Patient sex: F
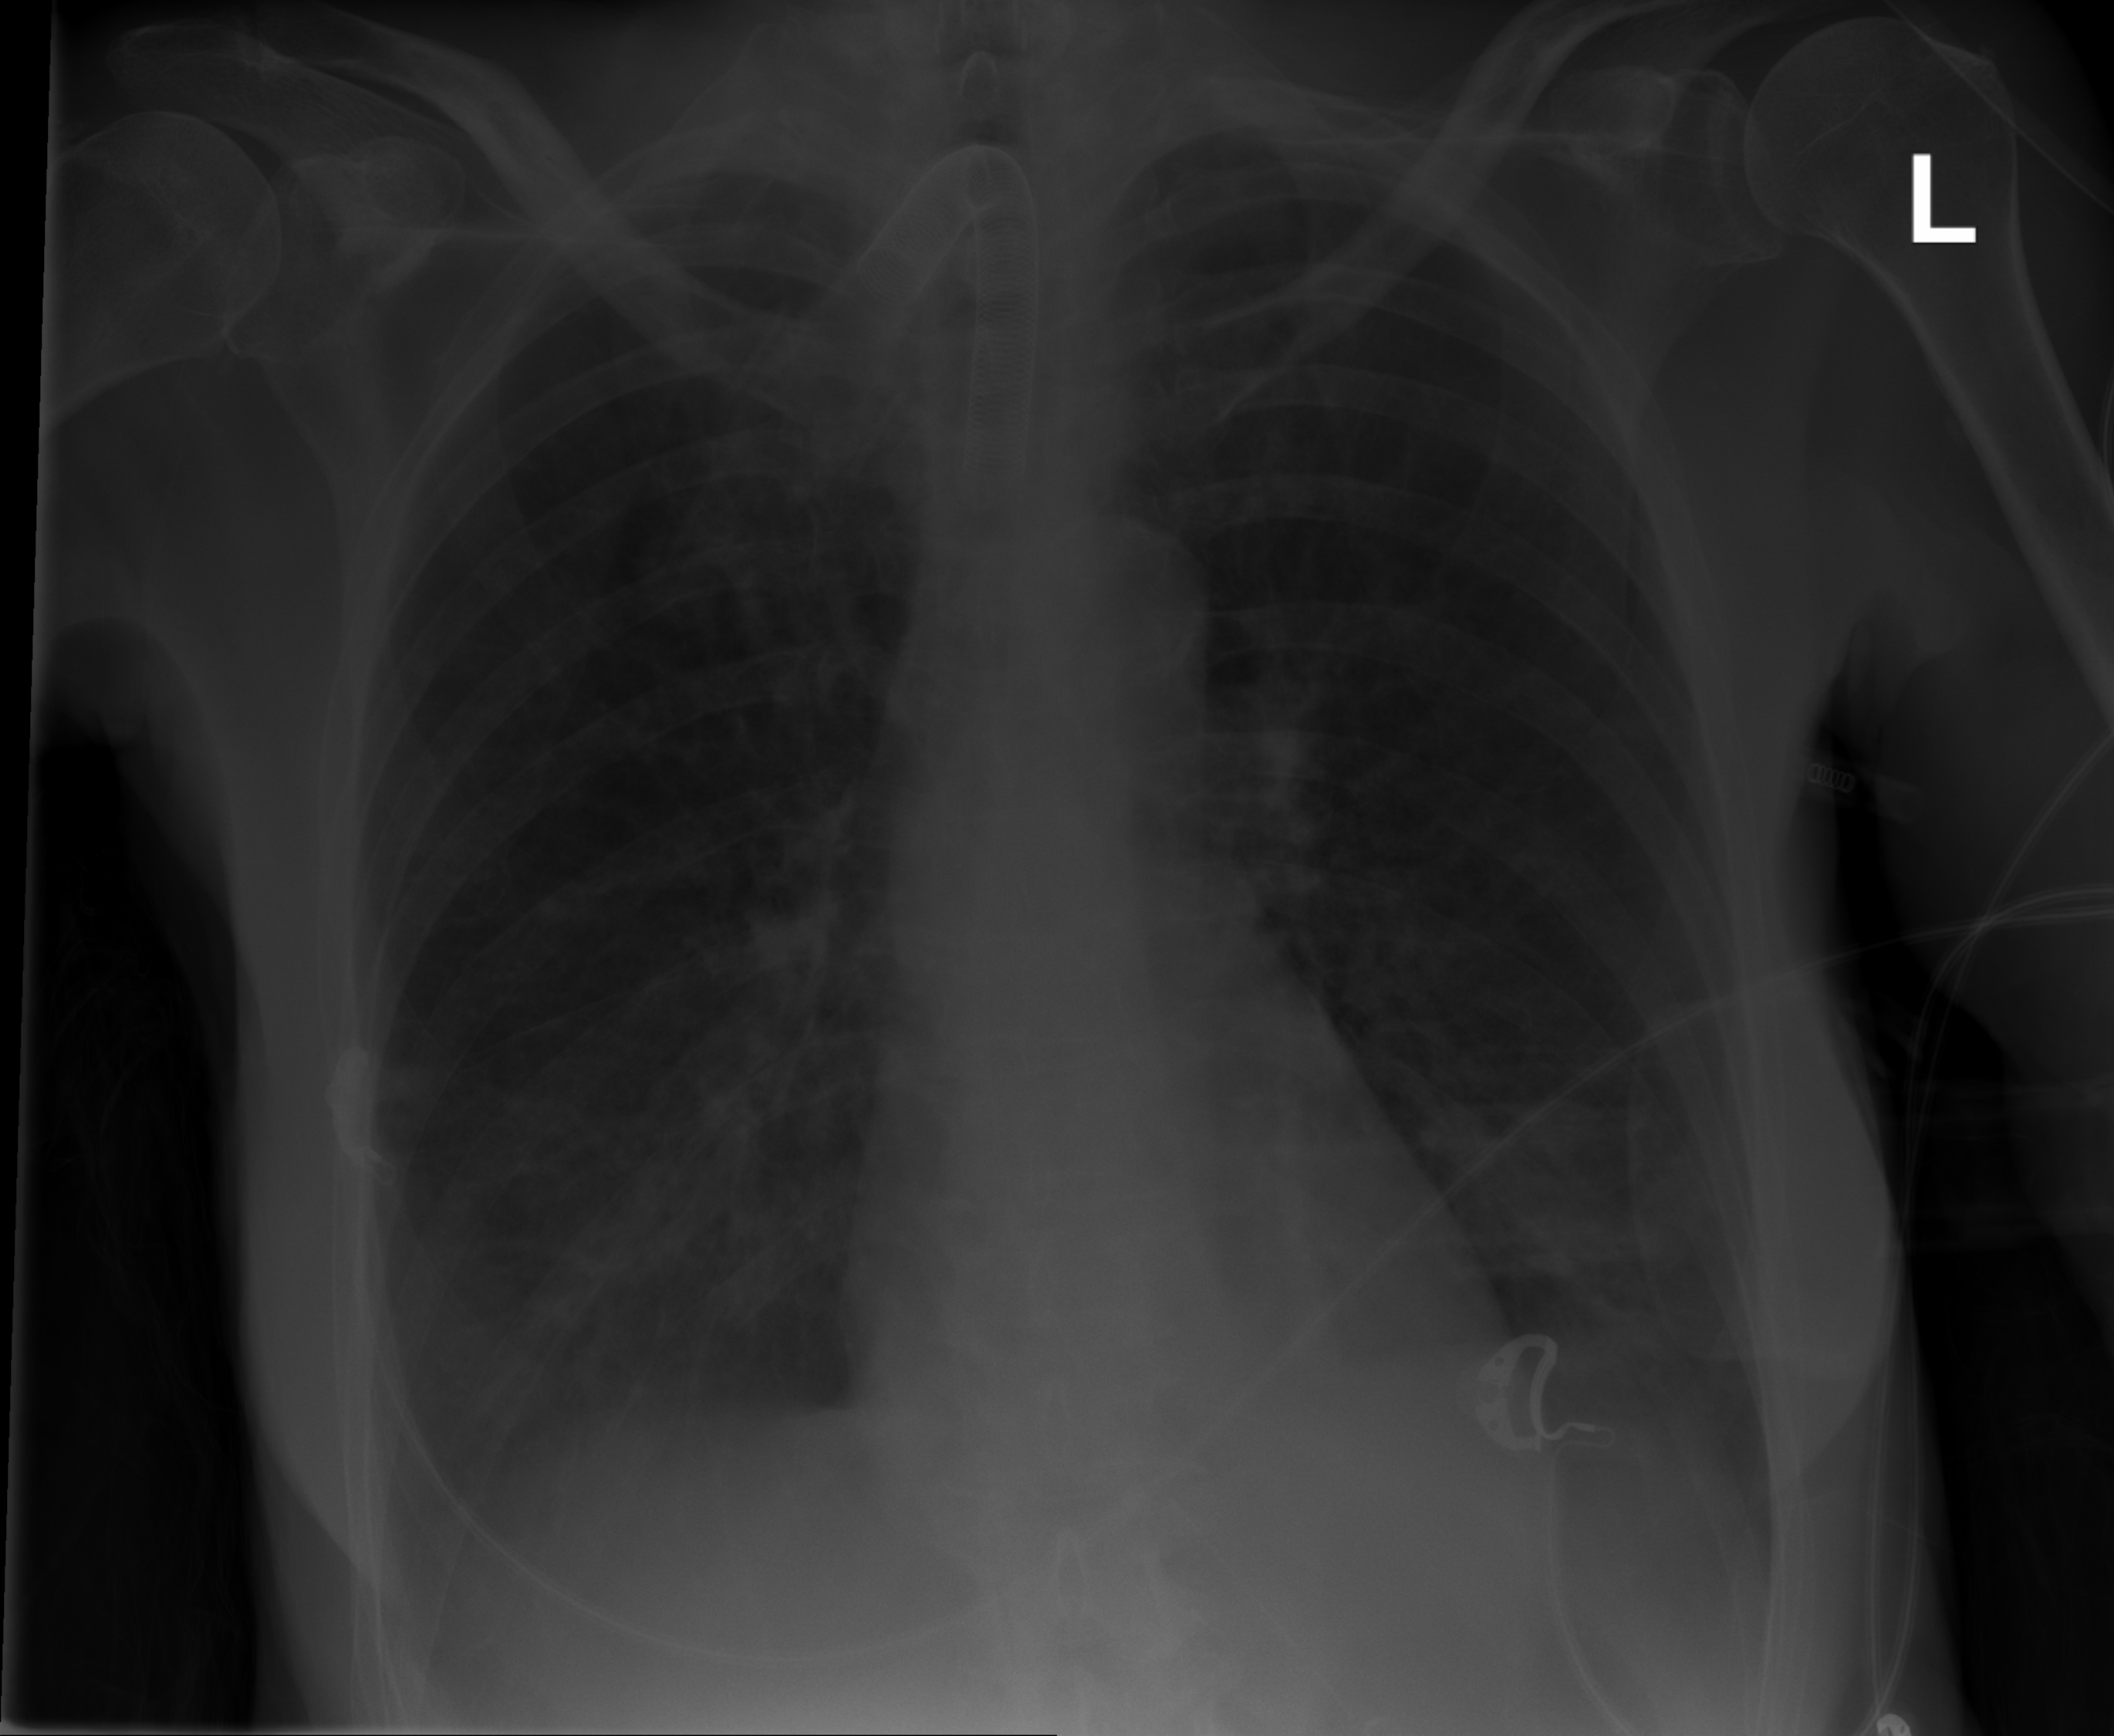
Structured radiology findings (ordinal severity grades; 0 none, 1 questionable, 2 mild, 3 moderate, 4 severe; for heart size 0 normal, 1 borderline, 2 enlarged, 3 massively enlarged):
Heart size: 0
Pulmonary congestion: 0
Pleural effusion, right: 2
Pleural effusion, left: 2
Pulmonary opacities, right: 0
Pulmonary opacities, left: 0
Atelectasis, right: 2
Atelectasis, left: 2